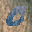
Label: 0